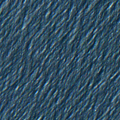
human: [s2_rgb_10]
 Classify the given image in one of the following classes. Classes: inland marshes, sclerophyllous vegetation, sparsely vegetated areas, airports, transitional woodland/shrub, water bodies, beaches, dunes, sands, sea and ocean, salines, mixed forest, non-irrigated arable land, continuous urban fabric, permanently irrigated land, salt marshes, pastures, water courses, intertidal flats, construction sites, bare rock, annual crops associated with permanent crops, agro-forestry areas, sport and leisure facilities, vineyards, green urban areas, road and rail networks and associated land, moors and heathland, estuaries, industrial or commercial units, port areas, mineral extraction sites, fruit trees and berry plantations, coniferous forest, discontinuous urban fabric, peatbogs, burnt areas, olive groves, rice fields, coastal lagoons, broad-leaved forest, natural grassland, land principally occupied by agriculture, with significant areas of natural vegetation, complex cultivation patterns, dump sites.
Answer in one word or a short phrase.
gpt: sea and ocean